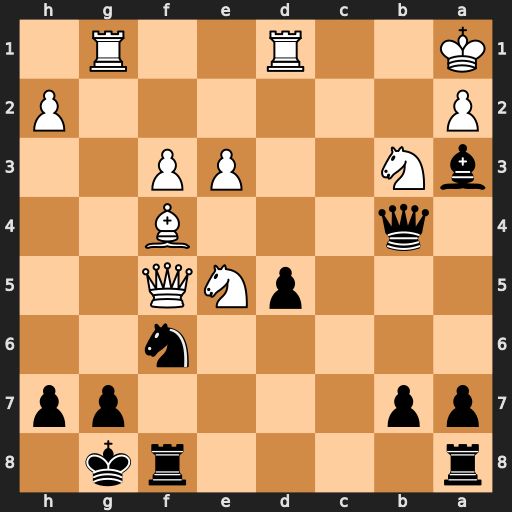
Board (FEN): r4rk1/pp4pp/5n2/3pNQ2/1q3B2/bN2PP2/P6P/K2R2R1
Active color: b
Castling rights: -
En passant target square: -
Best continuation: Qc3+ Kb1 Qb2#